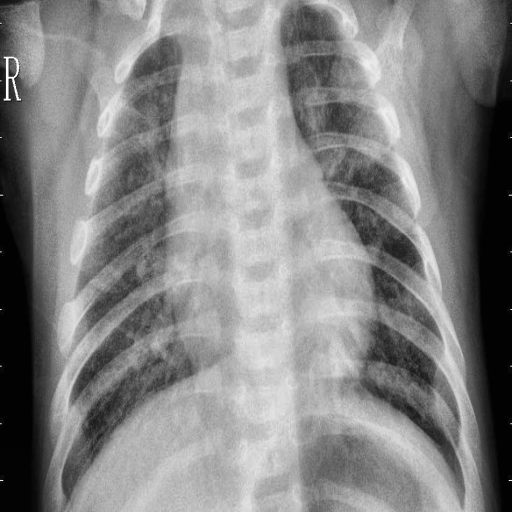
Finding: PNEUMONIA